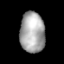
Tissue: lung
Cell type: Epithelial cells
Senescence score: 0.1263
Nuclear area (px): 990
Mean DAPI intensity: 167.205